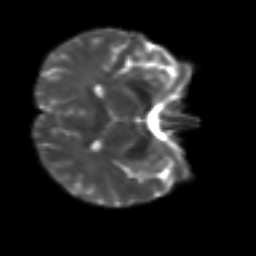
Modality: T2w
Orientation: axial
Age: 37
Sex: female
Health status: ill
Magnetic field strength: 3 T
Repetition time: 8.4 s
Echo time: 0.0926 s